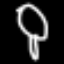
Label: mushroom